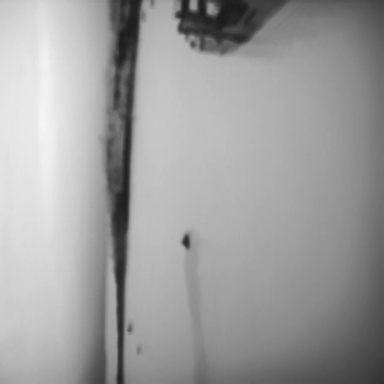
There is a canoe in the infrared image.